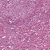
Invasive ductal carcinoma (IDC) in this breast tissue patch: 1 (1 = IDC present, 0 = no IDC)